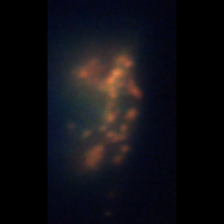
Taxon: Unknown_detritus
Group: Unknown